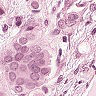
Metastatic tissue present: yes